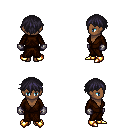
a pixel art fantasy rpg character, female body template, human, dark skin, brown robe, gold greaves, raven short bangs hairstyle, metal gloves, gold boots, four views (front, back, left, right), 2x2 character sprite sheet, small pixel art, hard edges, no anti-aliasing